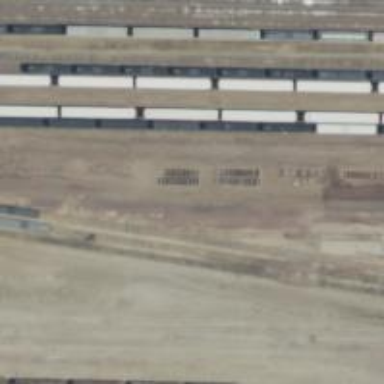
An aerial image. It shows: Railway yard.